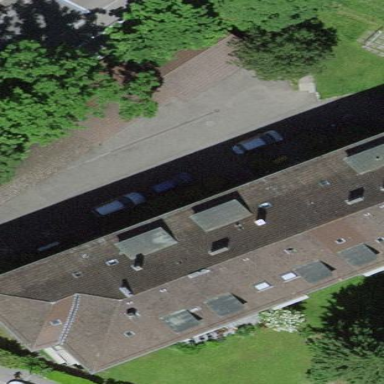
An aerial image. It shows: Hipped roof on apartment building.